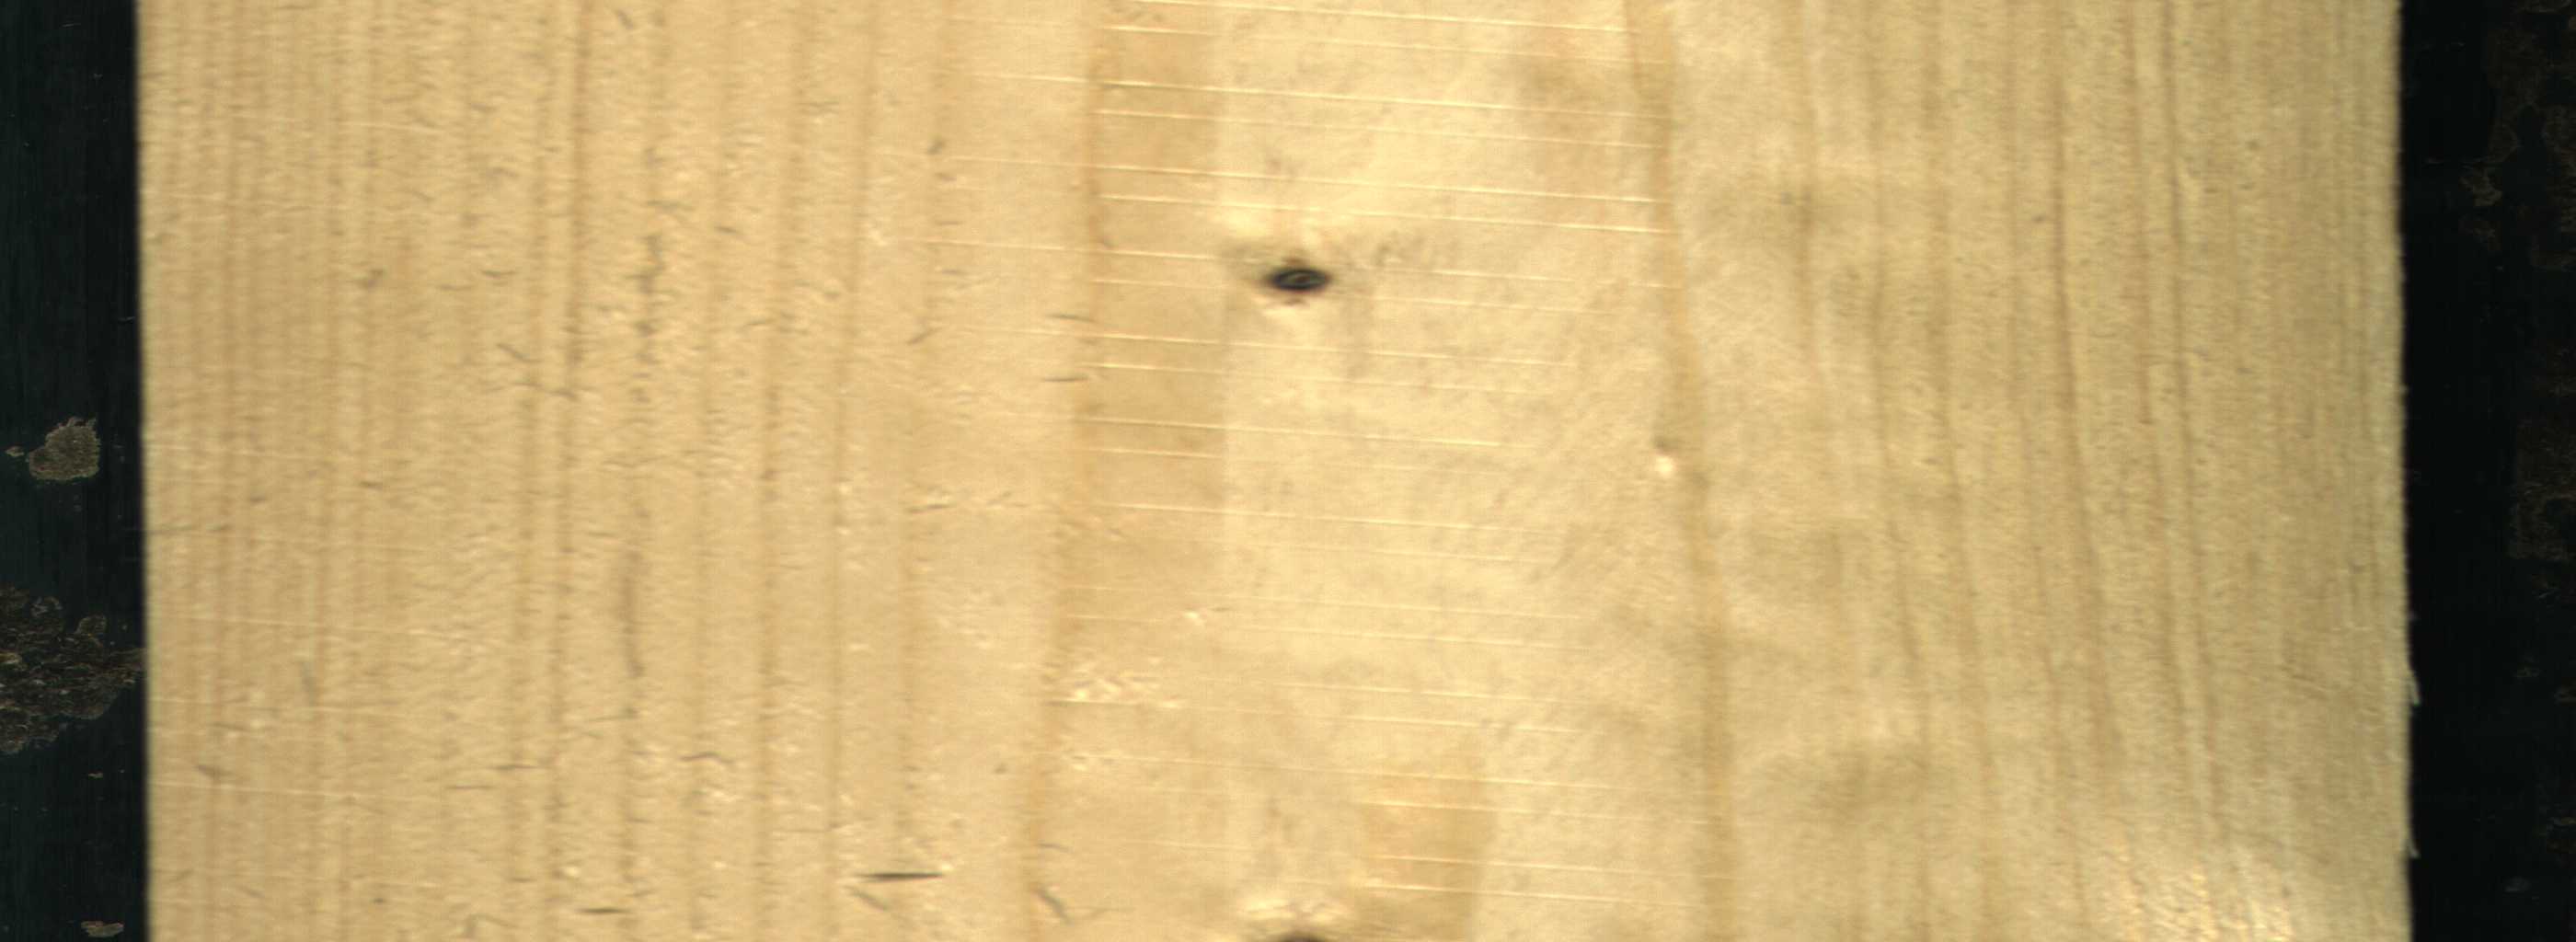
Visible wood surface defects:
Dead_Knot